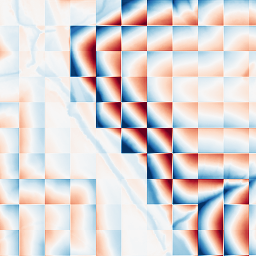
Category: wavelet
Decomposition family: wavelet_dwt
Decomposition parameters: wavelet: haar
level: 5
Upsampling method: sinc_hamming
Upsampling parameters: scale: 2
kernel_size: 8
Upsampling scale: 2